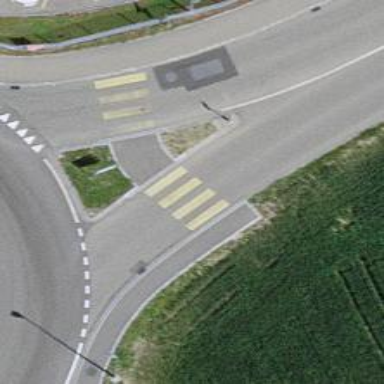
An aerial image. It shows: Uncontrolled crossing with zebra marking and crossing island.